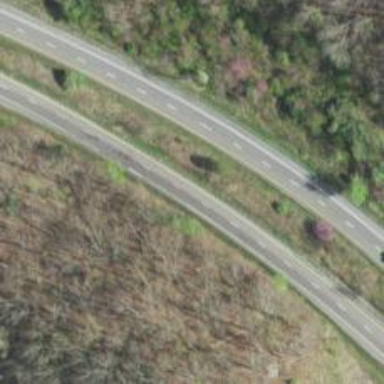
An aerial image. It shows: Trunk highway.